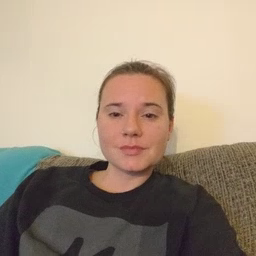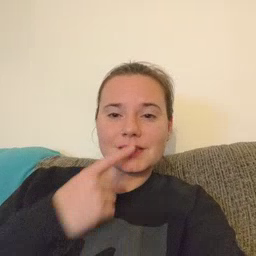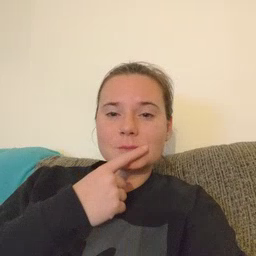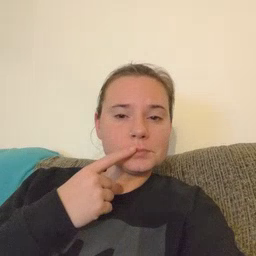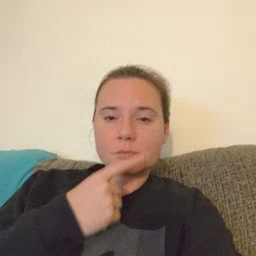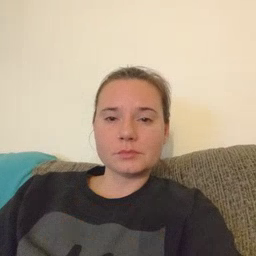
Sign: lips